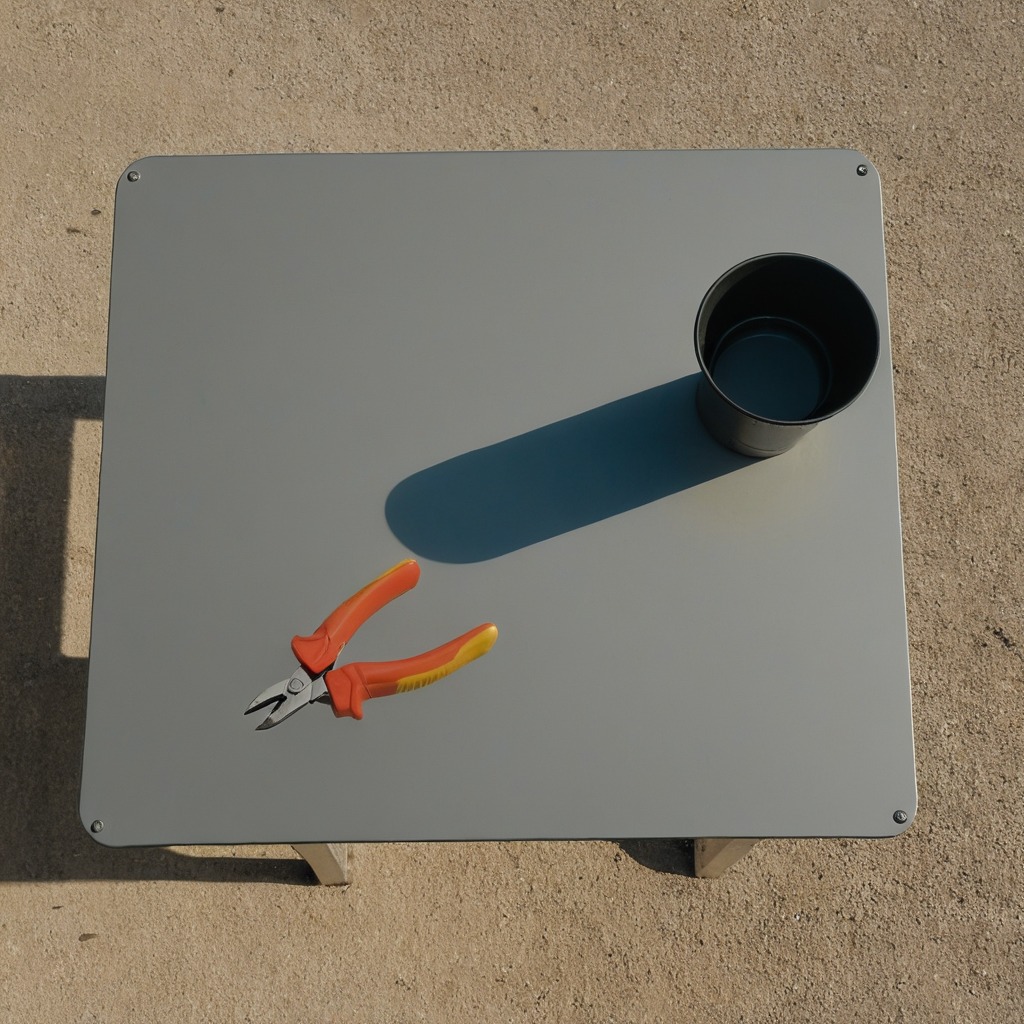
A plier lying on the table.